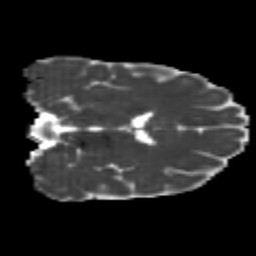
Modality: MD
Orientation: coronal
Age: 23
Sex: female
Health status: healthy
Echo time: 0.074 s